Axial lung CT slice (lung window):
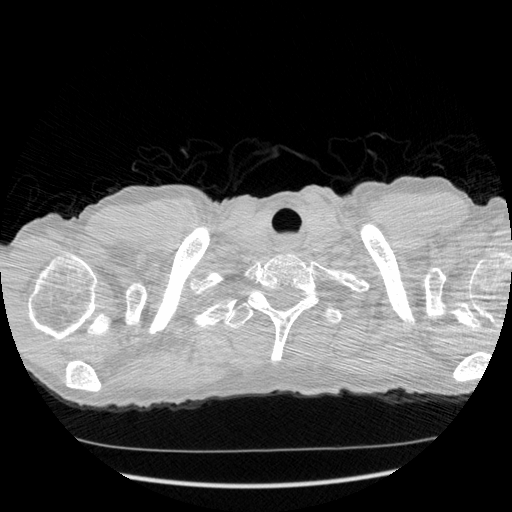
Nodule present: no